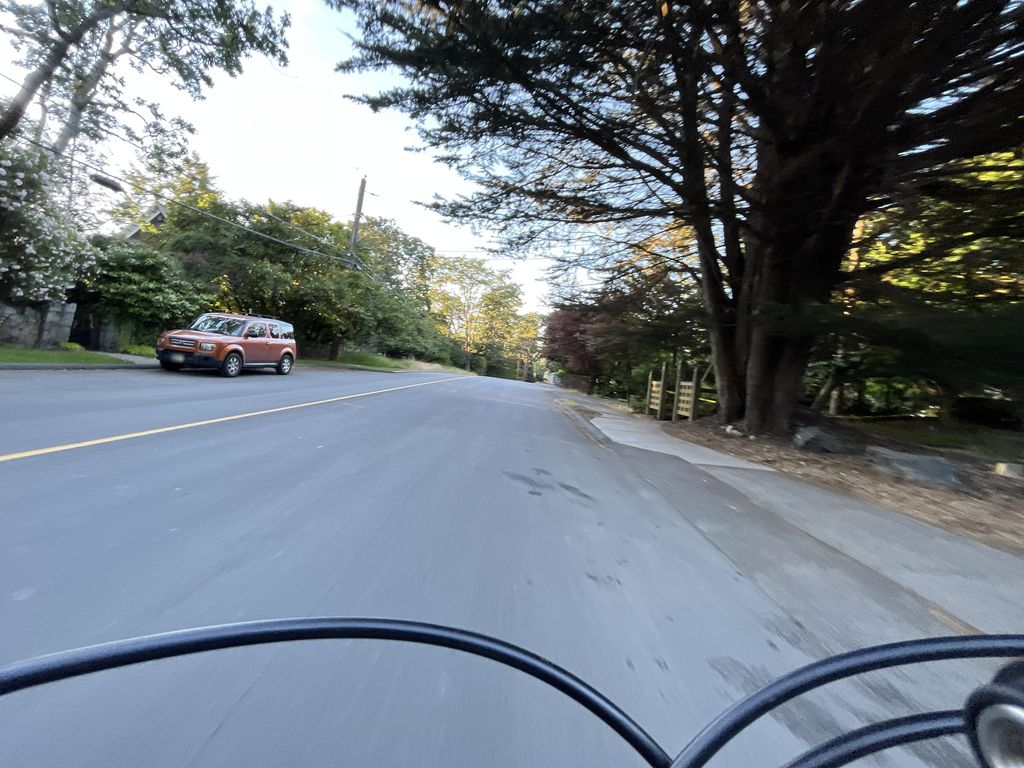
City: victoria